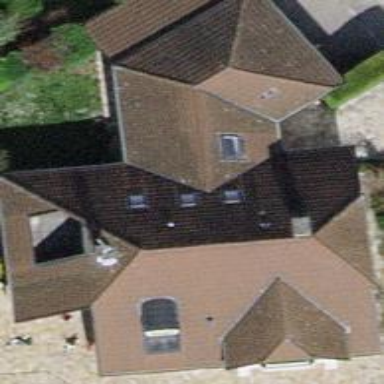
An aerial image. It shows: House with hipped roof aligned along its orientation.